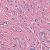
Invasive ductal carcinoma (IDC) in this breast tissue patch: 1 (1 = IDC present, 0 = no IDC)